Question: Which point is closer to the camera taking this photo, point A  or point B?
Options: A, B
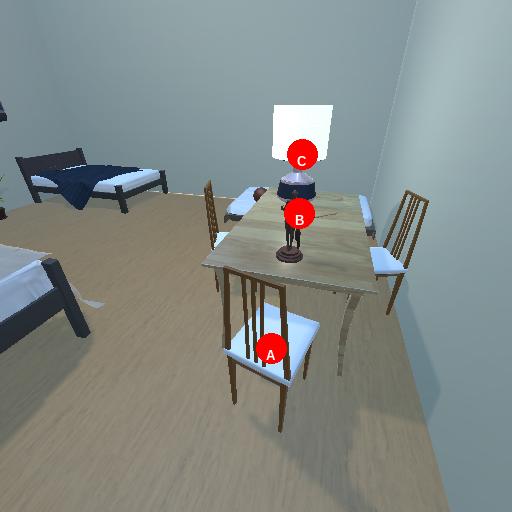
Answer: A